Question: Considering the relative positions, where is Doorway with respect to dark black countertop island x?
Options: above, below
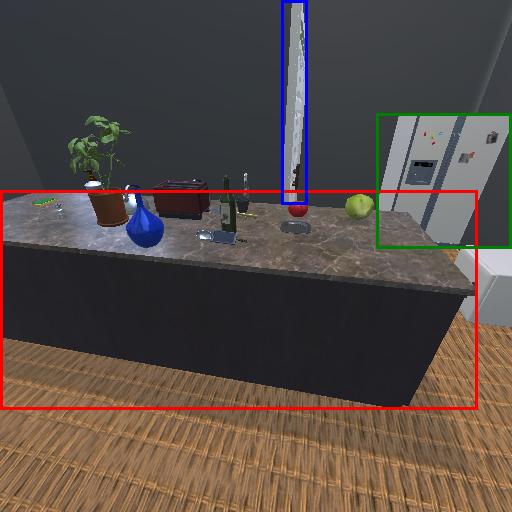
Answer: above